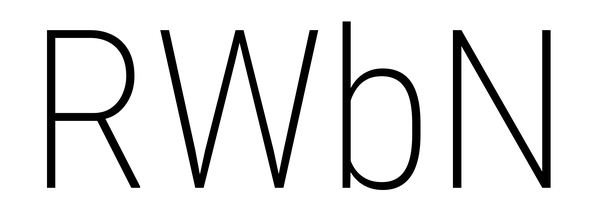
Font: Roboto_Condensed_ExtraLight